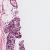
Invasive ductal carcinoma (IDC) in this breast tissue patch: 0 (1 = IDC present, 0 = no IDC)